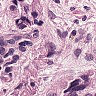
Metastatic tissue present: yes